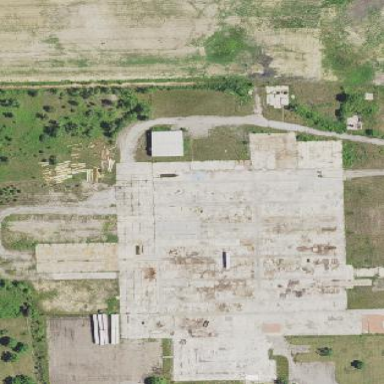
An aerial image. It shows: Historic factory.